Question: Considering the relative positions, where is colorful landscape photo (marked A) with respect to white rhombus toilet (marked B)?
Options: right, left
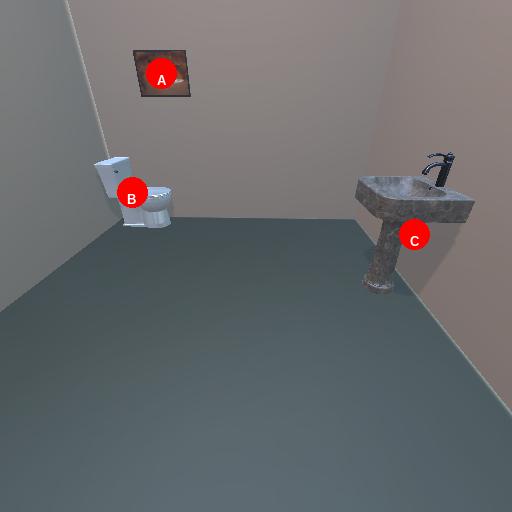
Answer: right